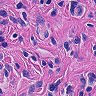
Metastatic tissue present: yes